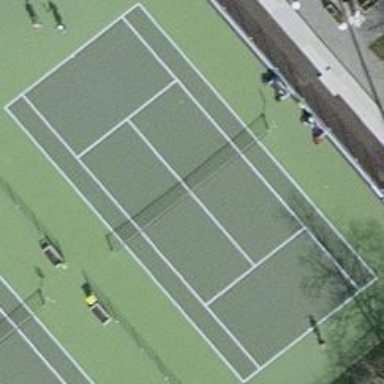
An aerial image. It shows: Tennis court on the leisure land pitch.